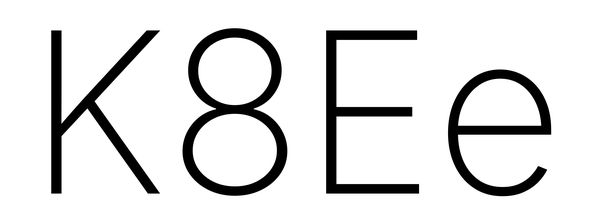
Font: Inter_ExtraLight